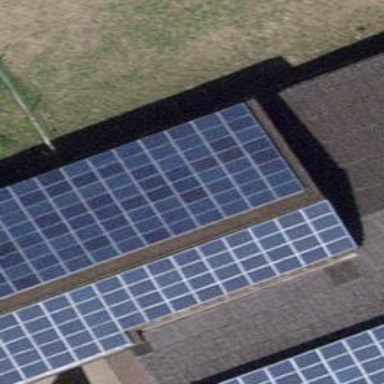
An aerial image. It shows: Solar photovoltaic panel generator.